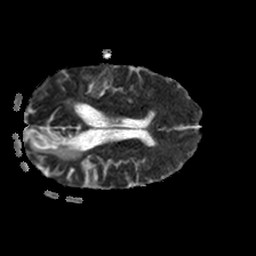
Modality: ADC
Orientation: axial
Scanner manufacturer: philips
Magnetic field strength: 1.5 T
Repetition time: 3.409 s
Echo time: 0.06922 s